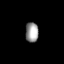
Tissue: lung
Cell type: Epithelial cells
Senescence score: 0.2326
Nuclear area (px): 252
Mean DAPI intensity: 154.532